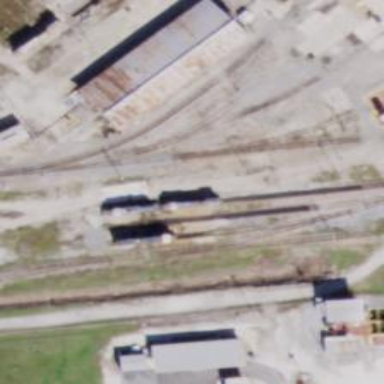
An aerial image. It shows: Railway yard in service.